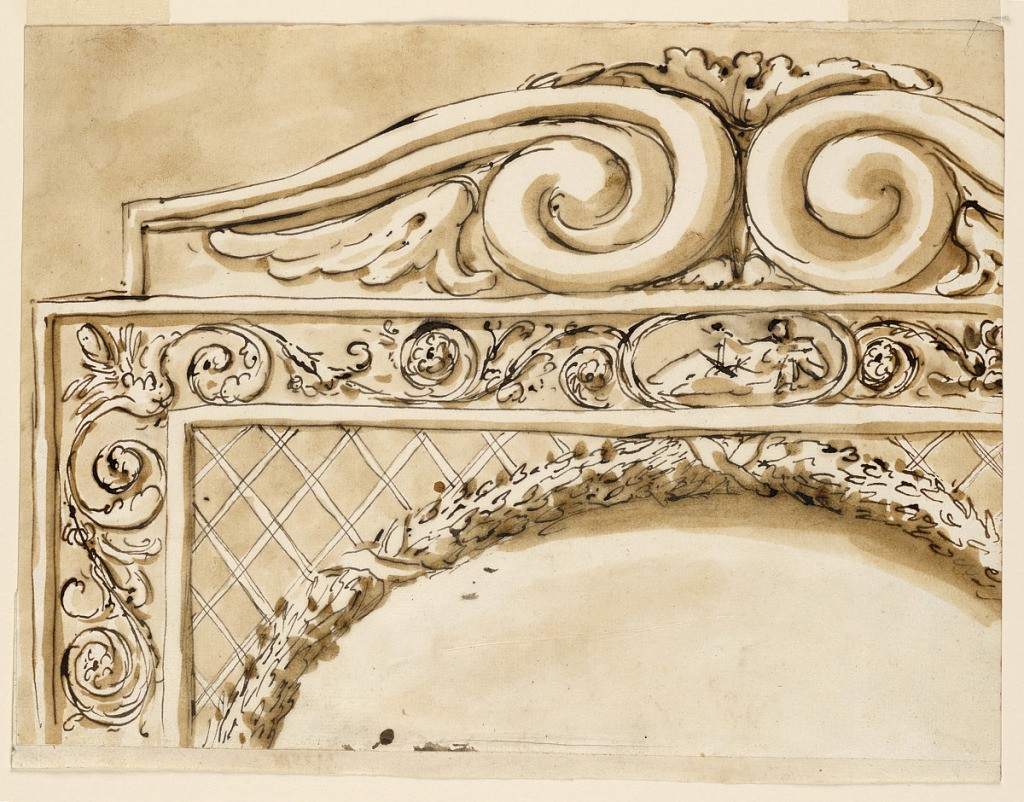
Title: Frame, probably for chair back
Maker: Giuseppe Barberi, Italian, 1746–1809
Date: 1746–1809
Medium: Pen and brown ink, brush and brown wash on off-white laid paper, lined
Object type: Drawing
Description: Frame, probably for chair back.